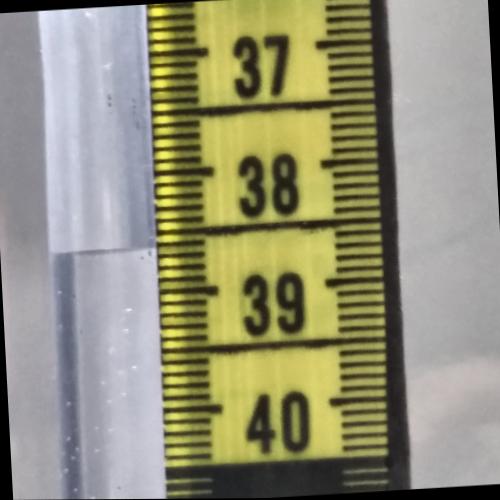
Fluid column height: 38.6 cm